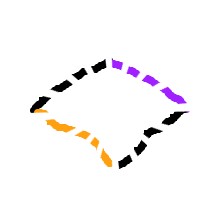
Shape: rhombus